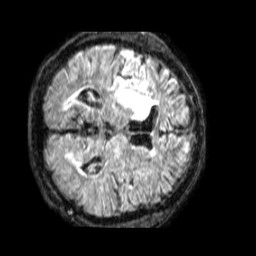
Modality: FLAIR
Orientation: axial
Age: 78
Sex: male
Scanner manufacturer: philips
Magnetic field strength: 1.5 T
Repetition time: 4.8 s
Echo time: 0.3364 s